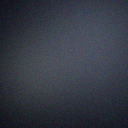
Screen state: off